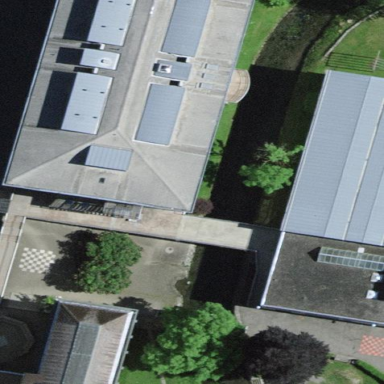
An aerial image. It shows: Part of building that houses library.